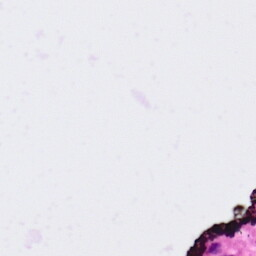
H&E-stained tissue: Ovarian